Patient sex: M
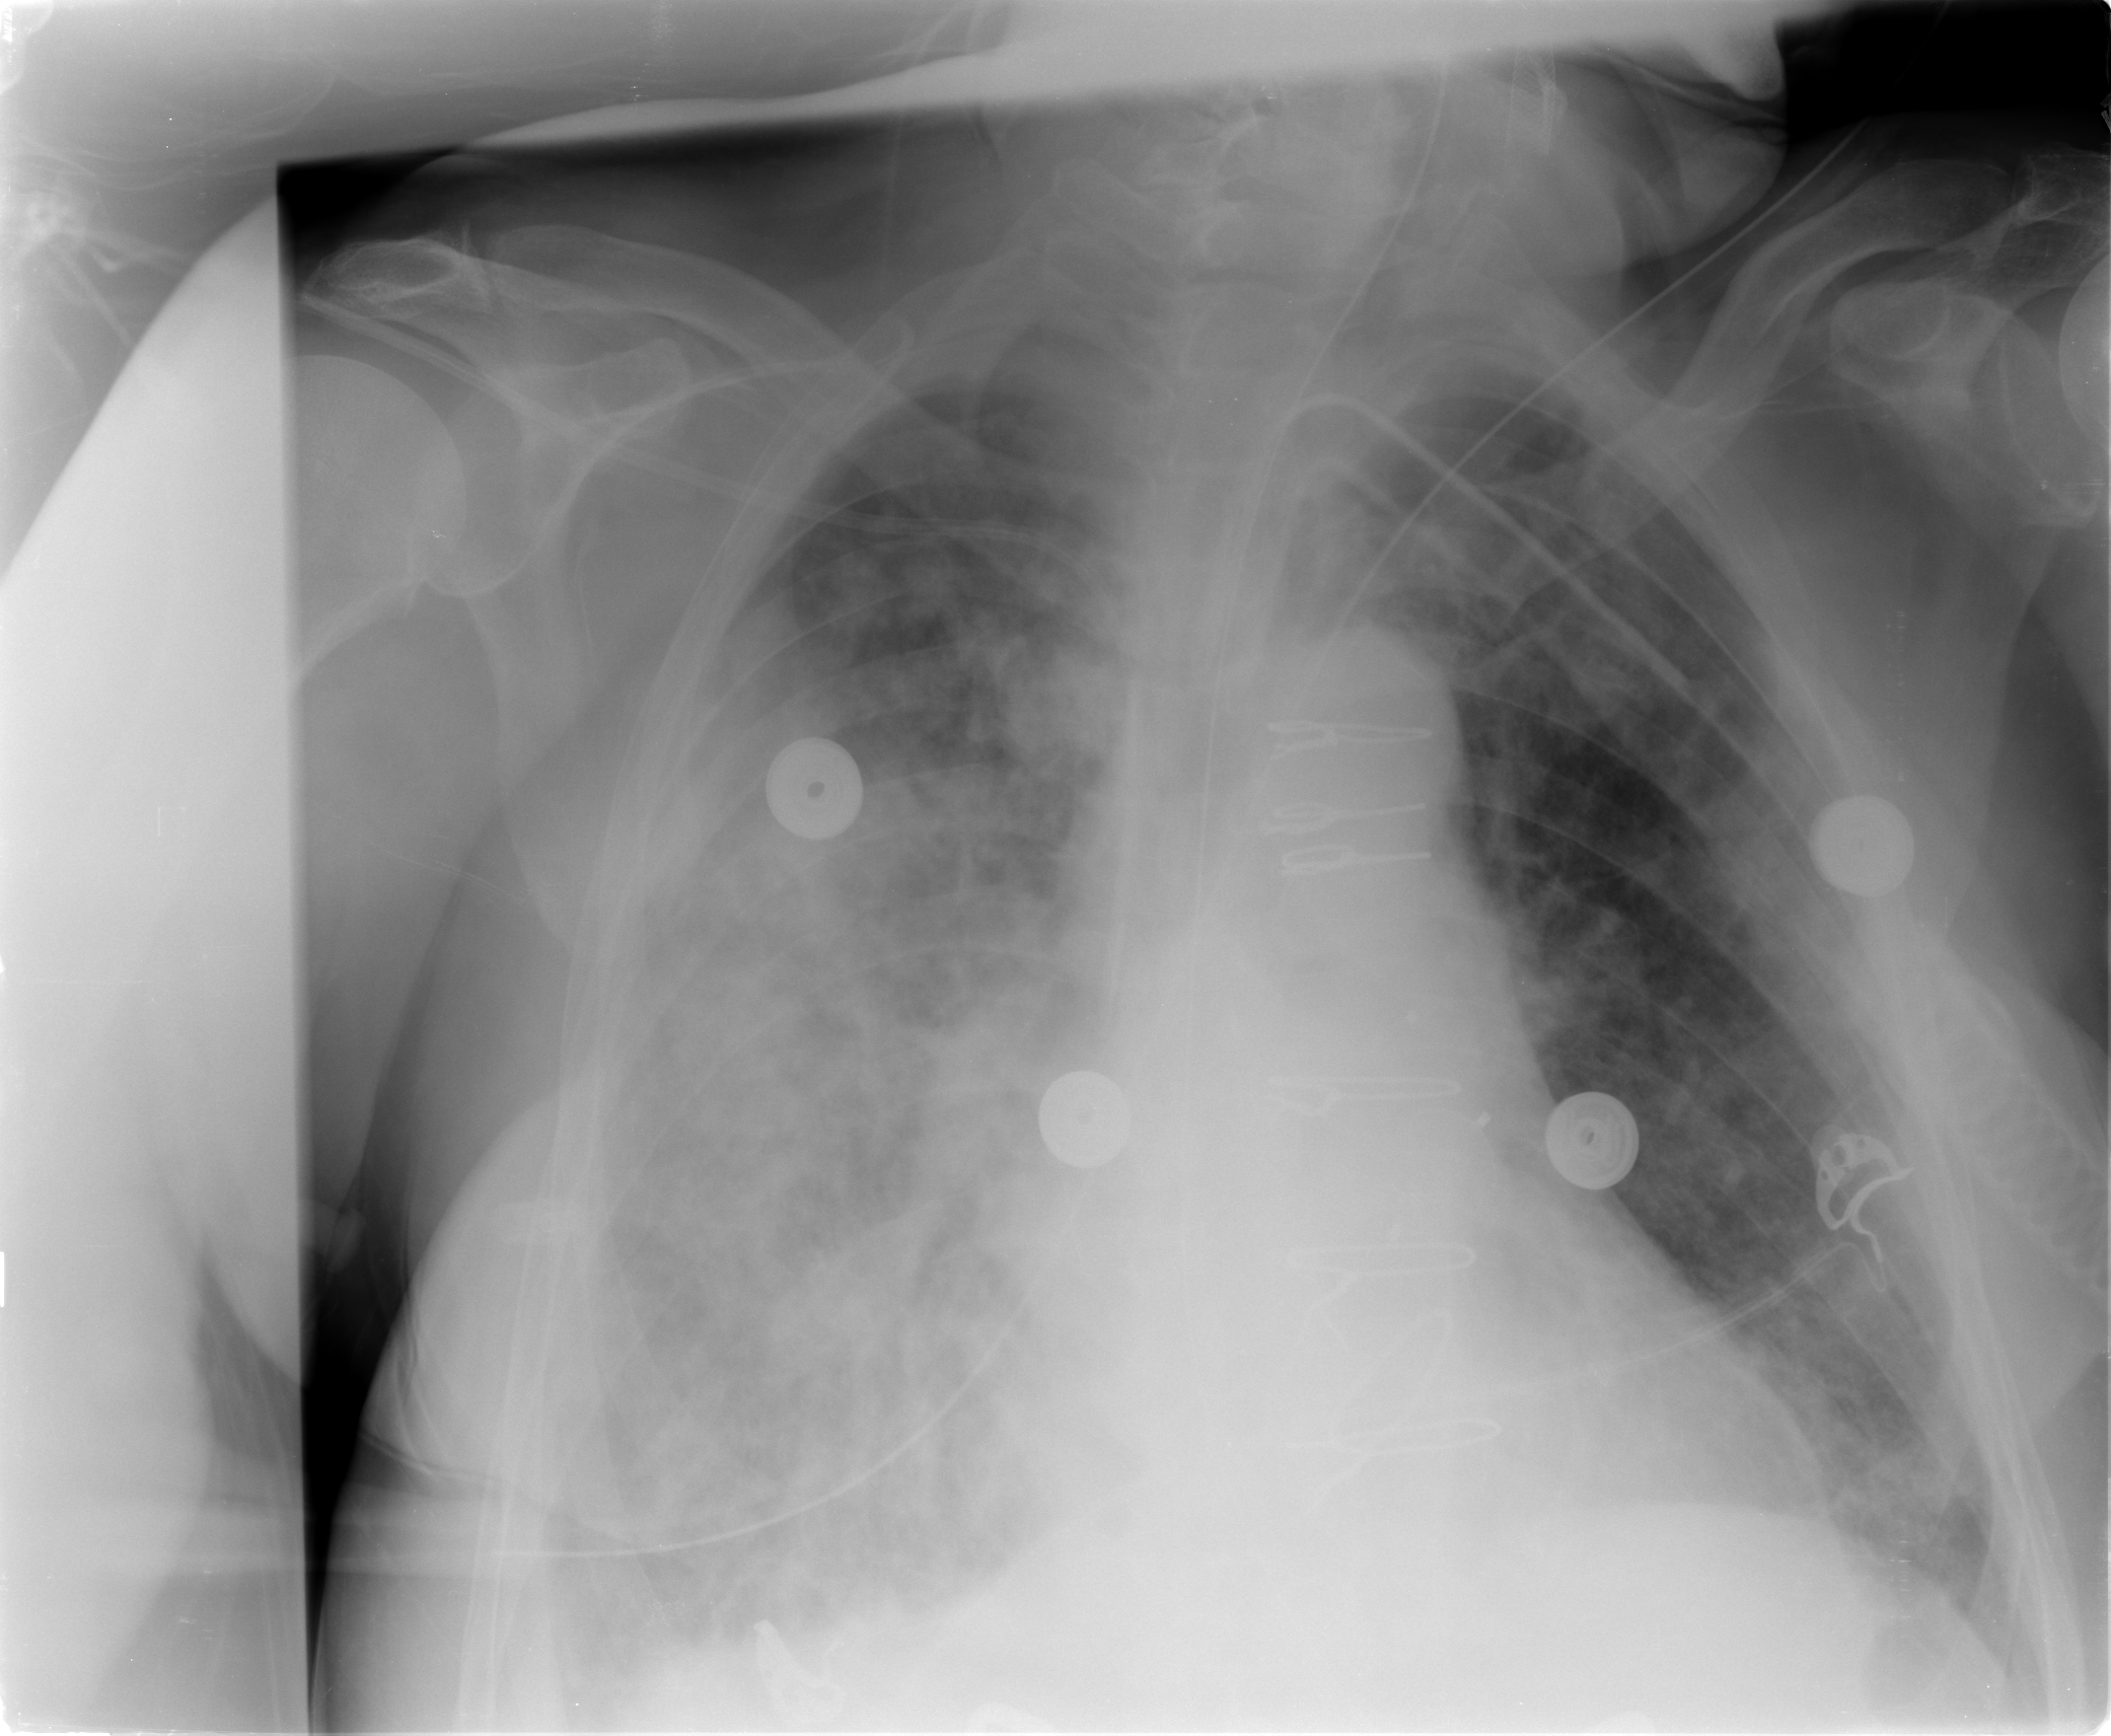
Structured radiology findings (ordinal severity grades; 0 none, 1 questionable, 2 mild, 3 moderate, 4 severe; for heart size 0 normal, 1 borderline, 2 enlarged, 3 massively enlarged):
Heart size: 1
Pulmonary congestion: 2
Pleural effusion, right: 2
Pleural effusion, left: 1
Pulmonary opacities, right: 4
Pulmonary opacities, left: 2
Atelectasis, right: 3
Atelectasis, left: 2